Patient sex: F
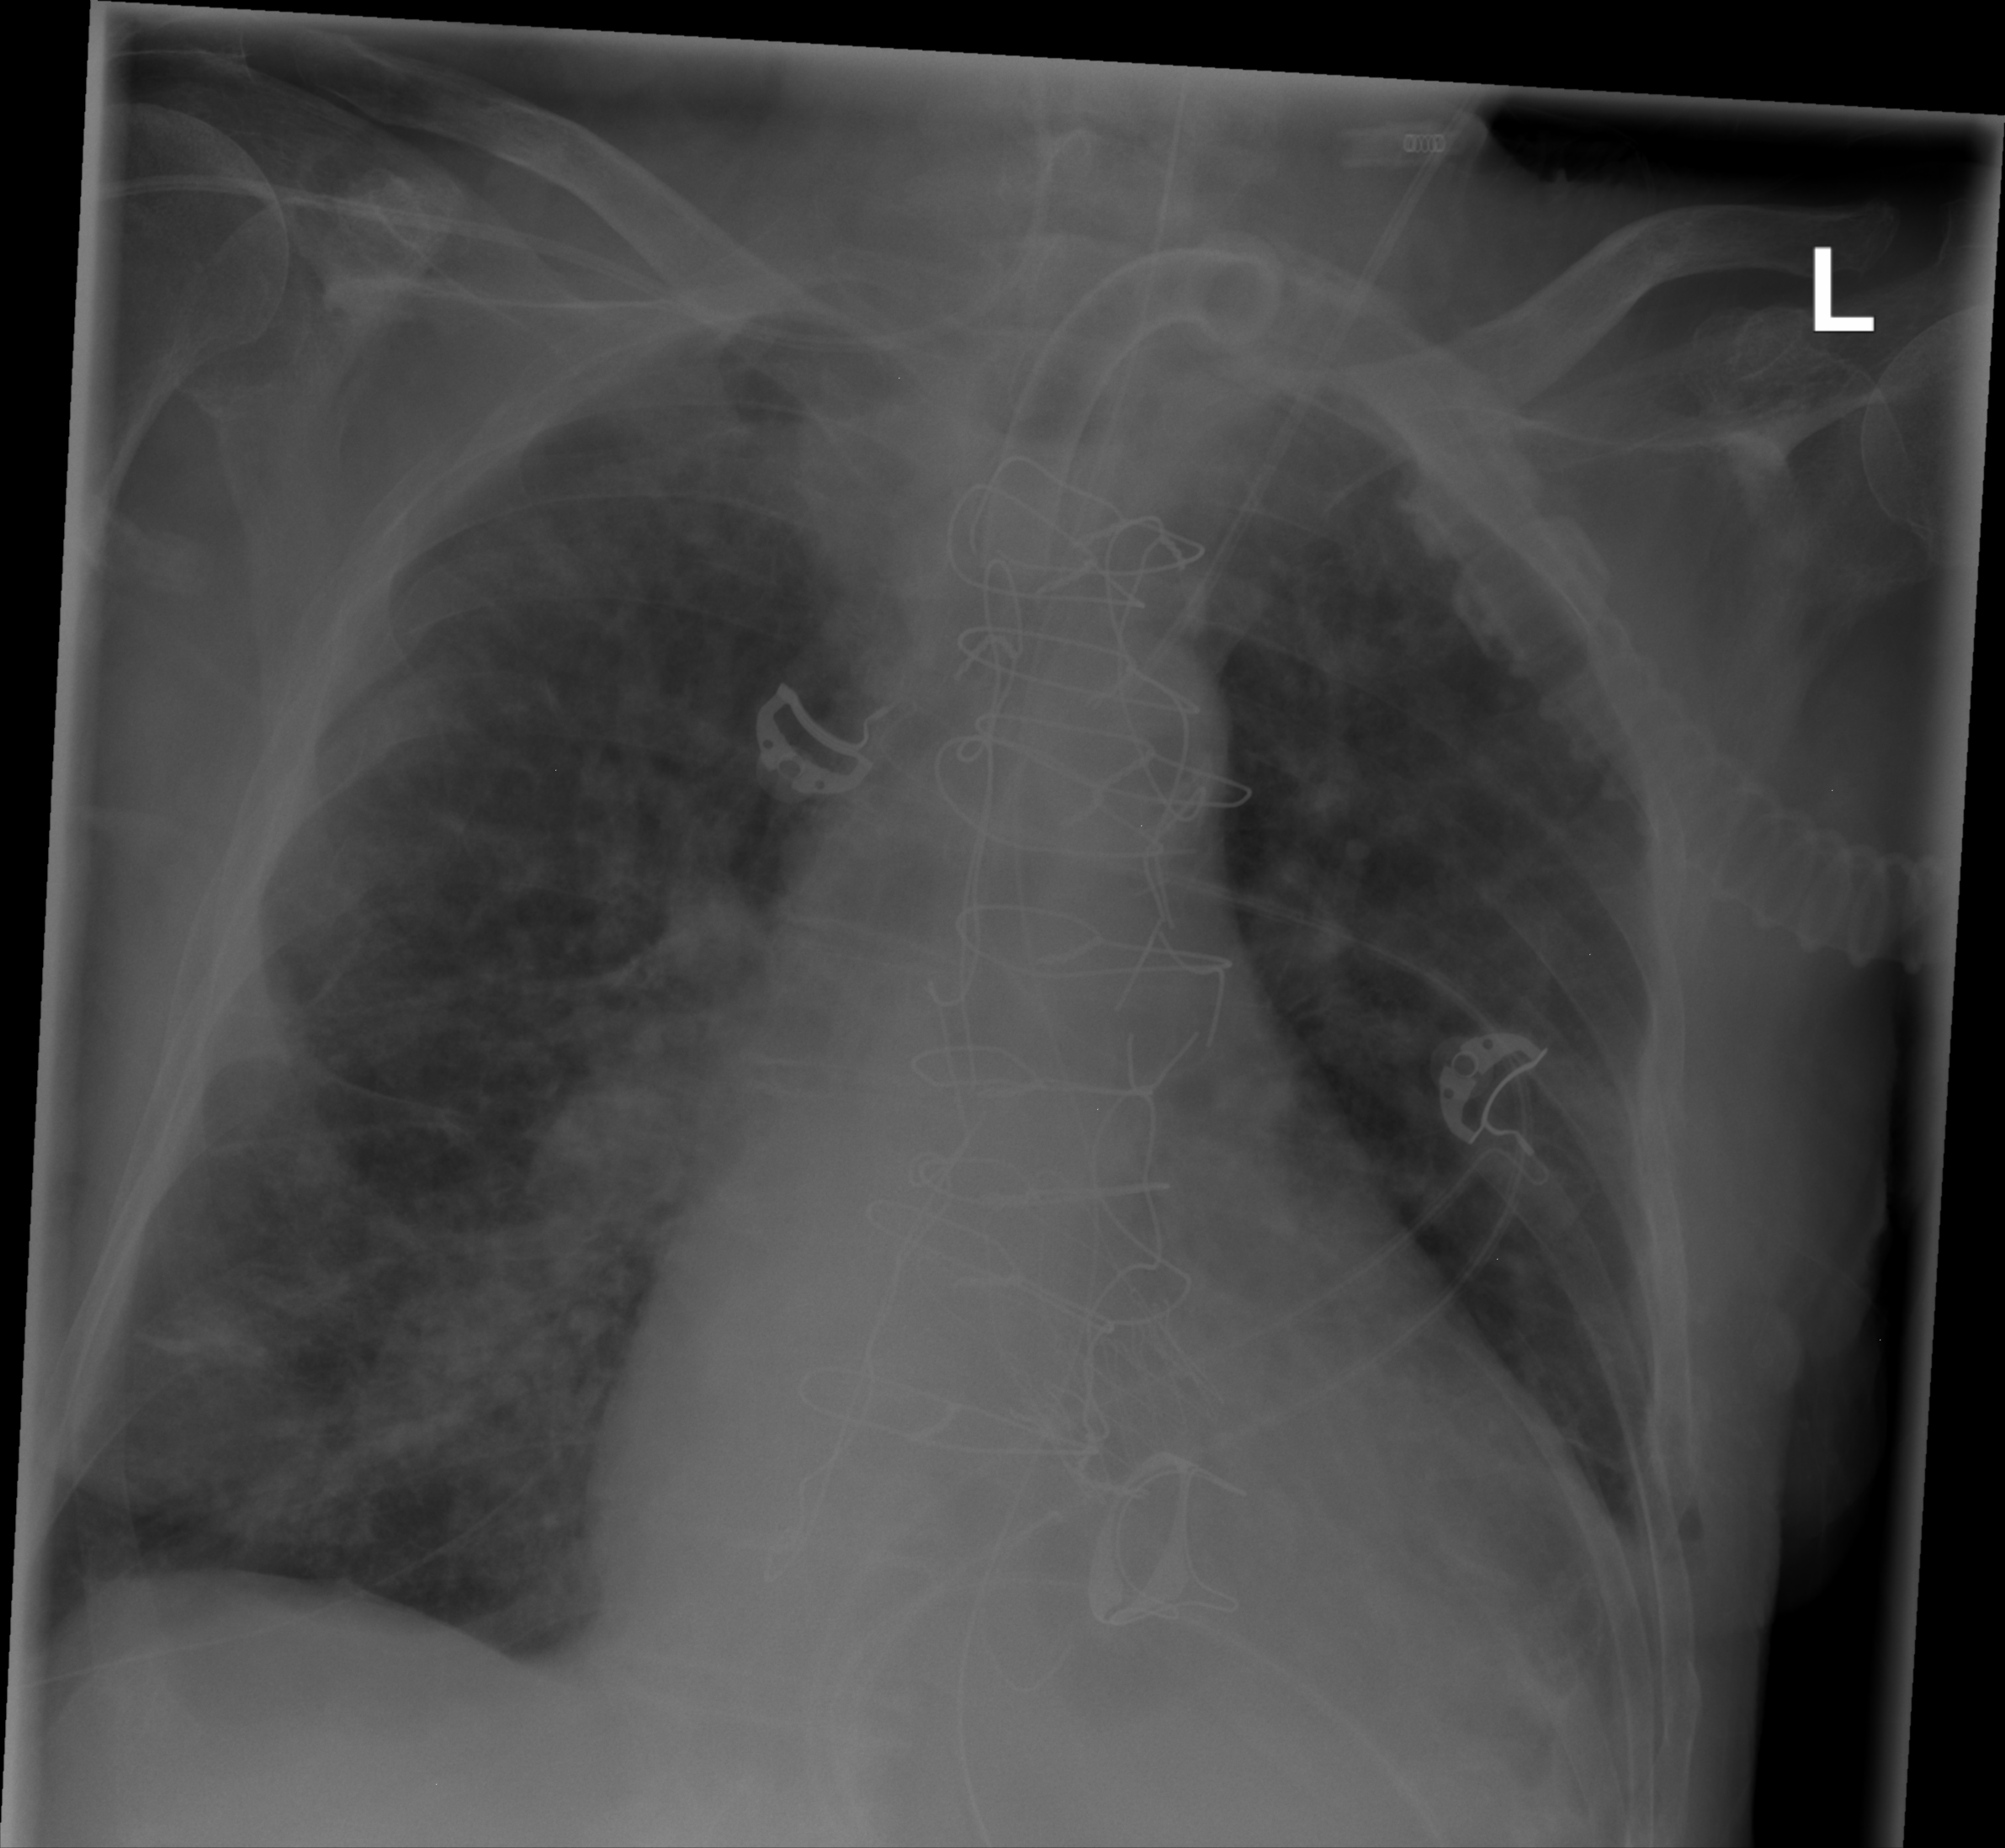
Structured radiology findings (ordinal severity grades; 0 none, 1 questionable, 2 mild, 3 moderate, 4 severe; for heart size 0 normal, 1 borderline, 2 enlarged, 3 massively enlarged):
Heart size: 2
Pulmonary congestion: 3
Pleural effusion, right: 0
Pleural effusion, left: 1
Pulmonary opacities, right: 3
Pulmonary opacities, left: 3
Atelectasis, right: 2
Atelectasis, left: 2